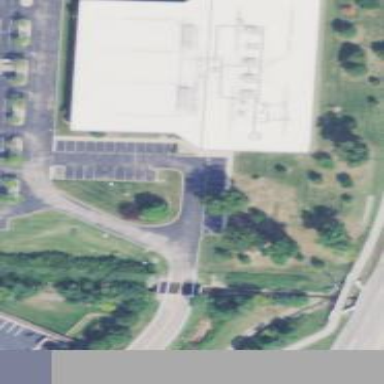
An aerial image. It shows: Office building.